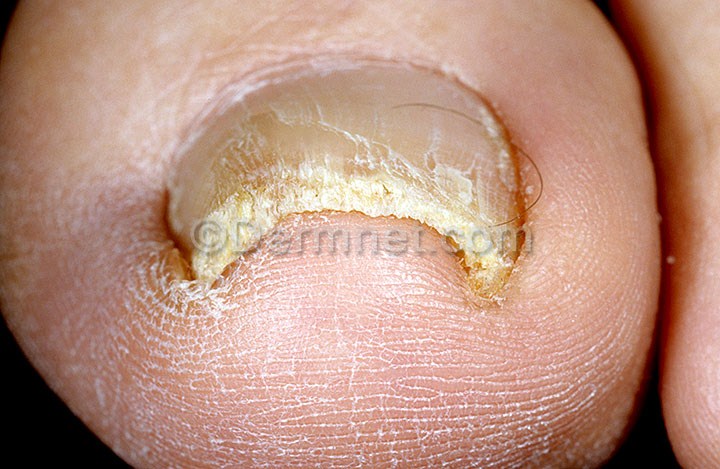
Disease: Nail Fungus and other Nail Disease